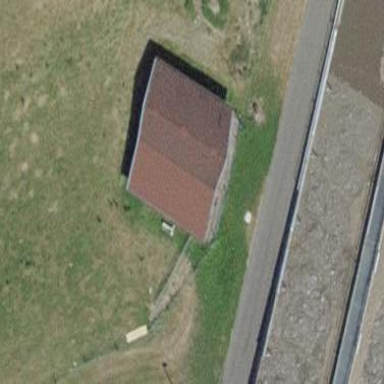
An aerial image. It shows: Stable.